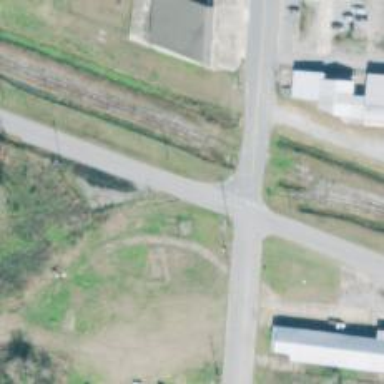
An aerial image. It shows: Disused railway spur service.